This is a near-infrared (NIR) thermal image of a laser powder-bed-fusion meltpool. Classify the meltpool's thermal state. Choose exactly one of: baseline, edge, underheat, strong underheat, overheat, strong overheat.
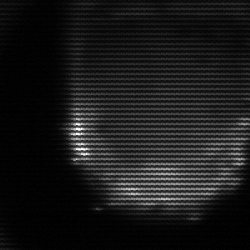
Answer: edge